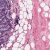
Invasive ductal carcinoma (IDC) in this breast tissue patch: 1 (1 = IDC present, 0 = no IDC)